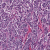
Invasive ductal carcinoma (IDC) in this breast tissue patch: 1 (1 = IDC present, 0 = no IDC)